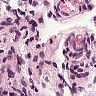
Metastatic tissue present: no